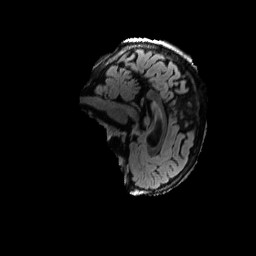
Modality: FLAIR
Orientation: sagittal
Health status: ill
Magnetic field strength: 3 T